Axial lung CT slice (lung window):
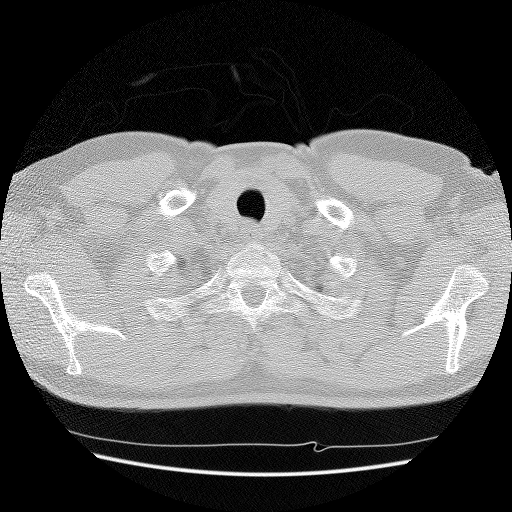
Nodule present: no